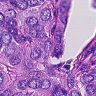
Metastatic tissue present: yes